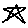
Label: star